Question: I've a string, In sql I've tested this string contains non-printable characters but I couldn't find which are those.
So can anyone suggest me how can i find and print those non-printable characters in C#
by passing this string?
> I ordered a Taurus in August and it hasn't been scheduled, I was
just wondering if there is something wrong with the order? Or if the
queue is just long? Order Number:8028Vehicle Rep:74JTag#:
200L049Description: 2011 TAURUS FWD SELOrdered: 08-AUG- 2010VIN
Assigned:VIN#:Scheduled:In
Production:Produced:Invoiced:Released:Shipped:Ready:Tax
Location: STATE OF MICHIGAN (20 )State Insured:USOB Status:050 -
CLEAN UNSCHEDULED ORDER
As i pasted the string in notepad++ it shows like this.

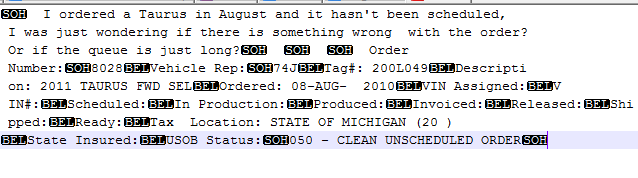
Answer: You can use 'char.IsControl(c)' to test whether a character is a control (non-printable) character or not:
'''
foreach (var c in str)
{
if (char.IsControl(c))
{
Console.WriteLine("Found control character: {0}", (int)c);
}
}
'''